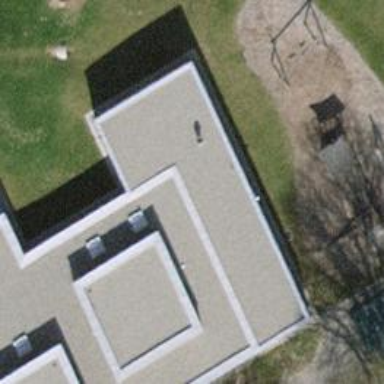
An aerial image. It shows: Kindergarten.